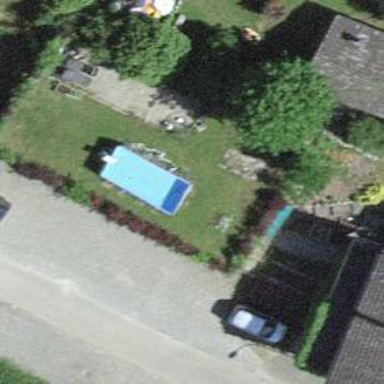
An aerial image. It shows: Group of garages.